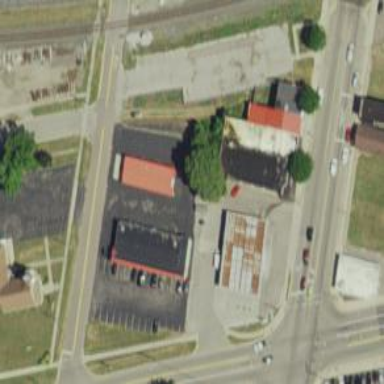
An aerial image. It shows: Convenience shop.